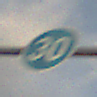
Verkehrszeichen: VorgeschriebeneMindestgeschwindigkeit
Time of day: SunriseSunset
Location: Outdoor (Nature)
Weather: PartlyCloudy
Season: NotSpecified
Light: Natural